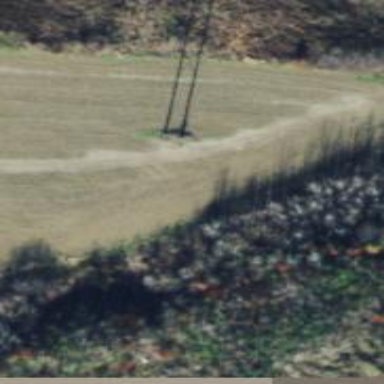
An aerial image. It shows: H-frame power tower design.